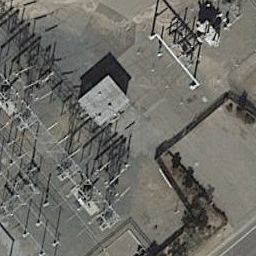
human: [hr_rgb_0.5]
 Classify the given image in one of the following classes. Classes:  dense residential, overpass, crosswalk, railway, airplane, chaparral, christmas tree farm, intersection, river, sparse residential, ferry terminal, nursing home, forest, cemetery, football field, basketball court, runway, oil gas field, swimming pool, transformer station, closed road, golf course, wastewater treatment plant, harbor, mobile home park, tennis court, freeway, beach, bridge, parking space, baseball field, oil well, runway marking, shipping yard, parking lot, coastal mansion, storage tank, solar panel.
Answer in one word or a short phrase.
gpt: transformer station